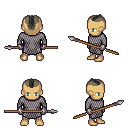
a pixel art fantasy rpg character, male body template, human, tanned skin, chain mail, white pants, gray short mohawk hairstyle, metal gloves, spear, four views (front, back, left, right), 2x2 character sprite sheet, small pixel art, hard edges, no anti-aliasing